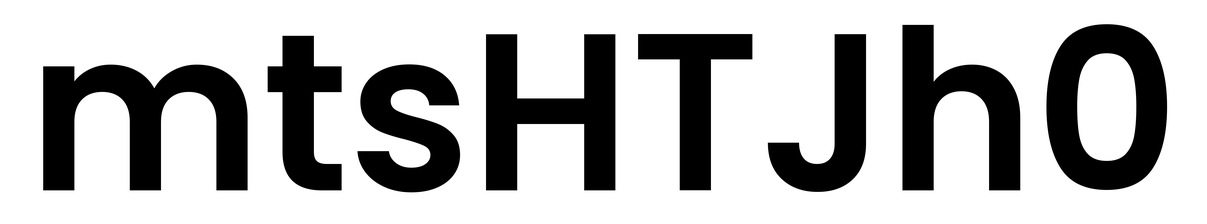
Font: Poppins-SemiBold